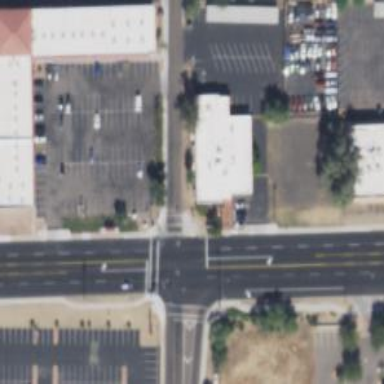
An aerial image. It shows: Solid stop line on the road marking.